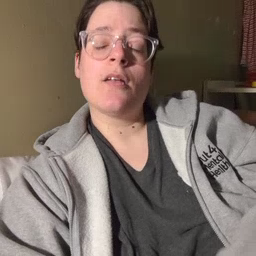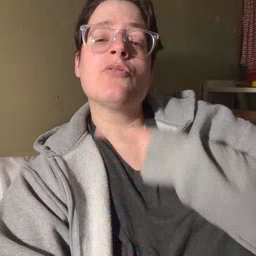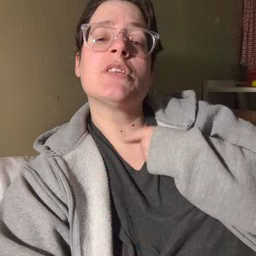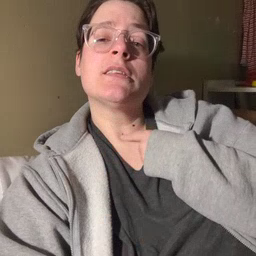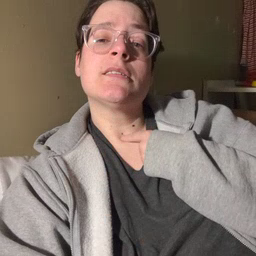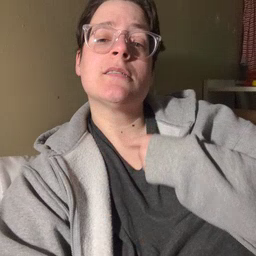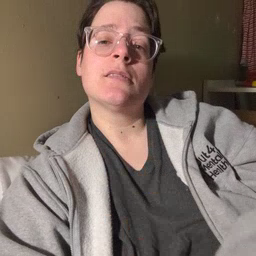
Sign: thirsty